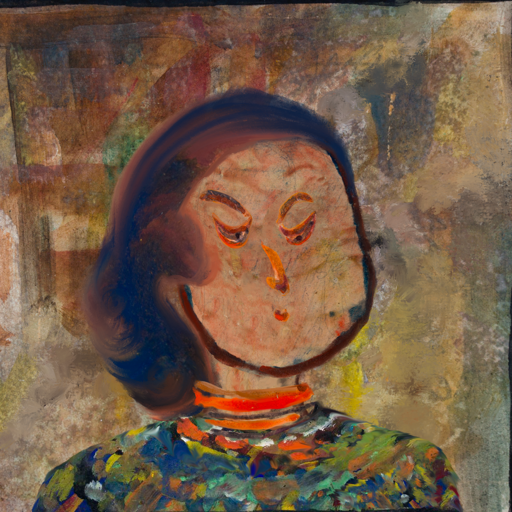
Background: Mosgoul, Head And Neck Side: Orphan, Face Side: Hypocrite, Bust: An_Impression, Hair Side: Mother_And_Son_Son, Head Accessory: Blank, Second Necklace: Blank, Necklace: Experience, Baby: Blank